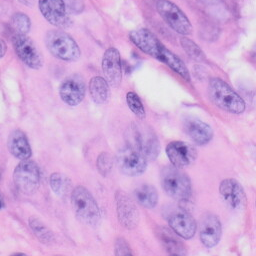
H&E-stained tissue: Skin